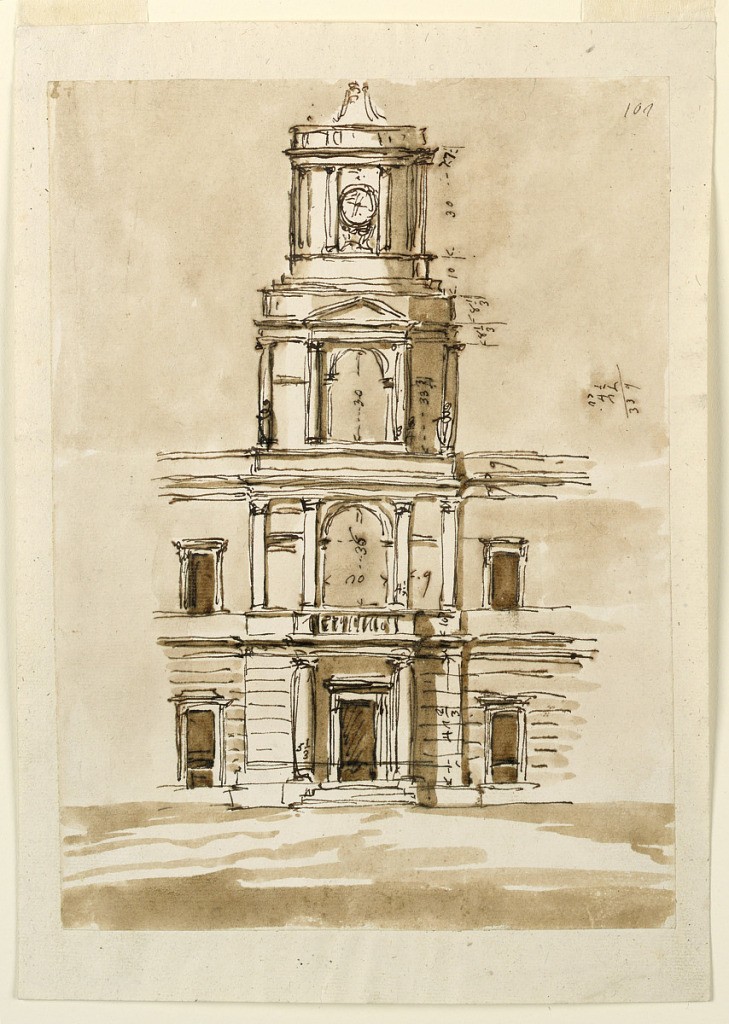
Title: Elevation of a Building with a Tower
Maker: Giuseppe Barberi, Italian, 1746–1809
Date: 1746-1809
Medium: Pen and brown ink, brush and brown wash on lined off-white laid paper
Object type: Drawing
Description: The building has two stories. Shown are the first windows beside the projecting central parts. Steps lead up to te door in the first story. It is flanked by embedded columns. In the second ring are two pilasters at left and at right of the central opening. Above the entablature is a probably octagonal story of the tower with an oening framed by an aedicula at the front. The uppermost story is circular, with embedded columns supporting the entablature. A dial supported by two figures is at the front. Many measurements are indicated. At right is an accounting. Colored background.